Question: I have the following case:

I want to flip this shape with a custom animation. I don't know how to describe it properly.
Whenever I tap on the arrow, it should into the other one. Without flipping, rotating, etc. just simply transforming.
If that's not precise enough, feel free to comment!
## Demo Code
'''
struct ContentView: View {
@State private var change = false
private let arrowWidth: CGFloat = 80
var body: some View {
Path { path in
path.move(to: .zero)
path.addLine(to: CGPoint(x: arrowWidth/2, y: change ? -20 : 20))
path.move(to: CGPoint(x: arrowWidth/2, y: change ? -20 : 20))
path.addLine(to: CGPoint(x: arrowWidth, y: 0))
}
.stroke(style: StrokeStyle(lineWidth: 12, lineCap: .round))
.frame(width: arrowWidth)
.foregroundColor(.green)
.animation(.default)
.onTapGesture { change.toggle() }
.padding(.top, 300)
}
}
'''
As you can see now it has no animation. I have no idea how to do it.
Any help is much appreciated. Thanks!
Note: I can't do this with two rounded rectangles + simply rotating, since I have an opacity animation, which makes the overlapping visible.
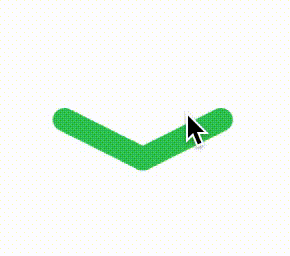
Answer: Here is possible approach - move path into custom shape and make changed parameter as animatable property.
### Update: Re-tested with Xcode 13.3 / iOS 15.4
<URL>
'''
struct MyArrow: Shape {
var width: CGFloat
var offset: CGFloat
var animatableData: CGFloat {
get { offset }
set { offset = newValue }
}
func path(in rect: CGRect) -> Path {
Path { path in
path.move(to: .zero)
path.addLine(to: CGPoint(x: width/2, y: offset))
path.move(to: CGPoint(x: width/2, y: offset))
path.addLine(to: CGPoint(x: width, y: 0))
}
}
}
struct ContentView: View {
@State private var change = false
private let arrowWidth: CGFloat = 80
var body: some View {
MyArrow(width: arrowWidth, offset: change ? -20 : 20)
.stroke(style: StrokeStyle(lineWidth: 12, lineCap: .round))
.frame(width: arrowWidth)
.foregroundColor(.green)
.contentShape(Rectangle())
.onTapGesture { withAnimation { change.toggle() } }
.onTapGesture { change.toggle() }
.padding(.top, 300)
}
}
'''